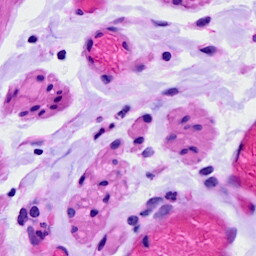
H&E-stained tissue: Ovarian